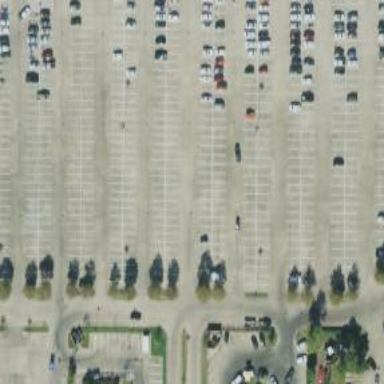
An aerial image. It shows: Parking space.